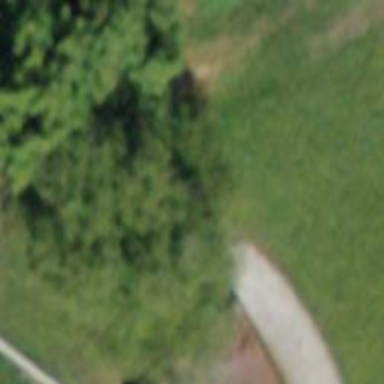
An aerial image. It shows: Grass track with grade4 quality surface.